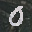
Label: 0